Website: walmart
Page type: billing-address
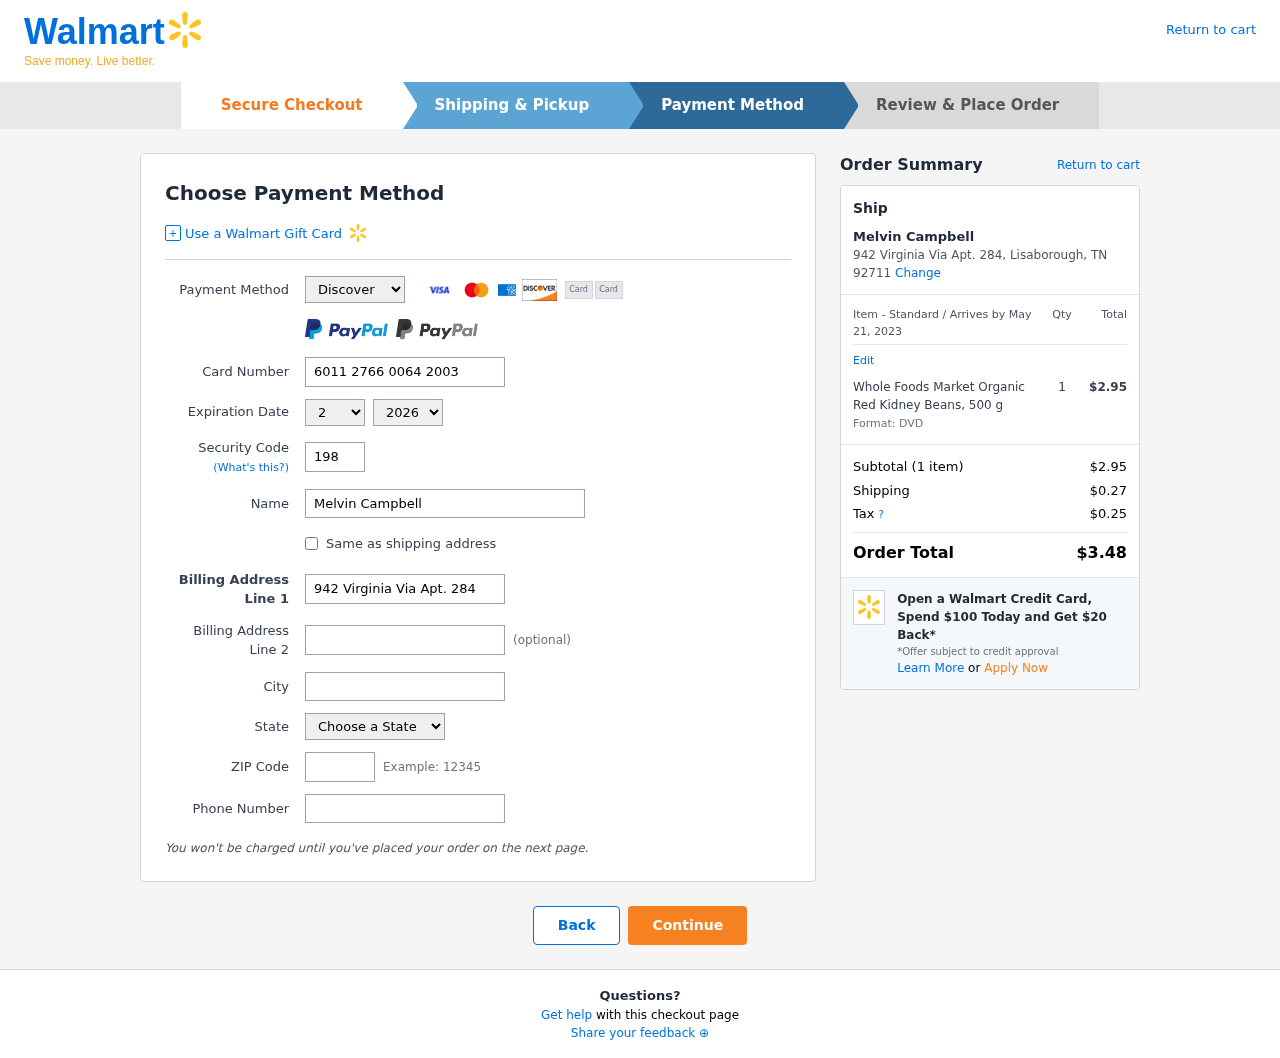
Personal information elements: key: PII_CARD_CVV
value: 198
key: PII_CARD_EXPIRY_MONTH
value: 02
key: PII_CARD_EXPIRY_YEAR
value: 26
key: PII_CARD_NUMBER
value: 6011 2766 0064 2003
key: PII_CARD_TYPE
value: Discover
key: PII_CITY
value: Lisaborough
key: PII_CITY_STATE_ZIP
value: Lisaborough, TN 92711
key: PII_FULLNAME
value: Melvin Campbell
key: PII_PHONE
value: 5587465092
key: PII_POSTCODE
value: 92711
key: PII_STATE
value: Tennessee
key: PII_STREET
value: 942 Virginia Via Apt. 284
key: PII_FULLNAME2
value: Melvin Campbell
Product elements: key: PRODUCT1_NAME
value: Whole Foods Market Organic Red Kidney Beans, 500 g
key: PRODUCT1_PRICE
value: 2.95
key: PRODUCT1_QUANTITY
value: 1
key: PRODUCT1_DESC
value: Format: DVD
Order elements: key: ORDER_DELIVERY_DATE
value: May 21, 2023
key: ORDER_NUM_ITEMS
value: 1
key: ORDER_SUBTOTAL
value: $2.95
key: ORDER_SHIPPING_COST
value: $0.27
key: ORDER_TAX
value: $0.25
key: ORDER_TOTAL
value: $3.48